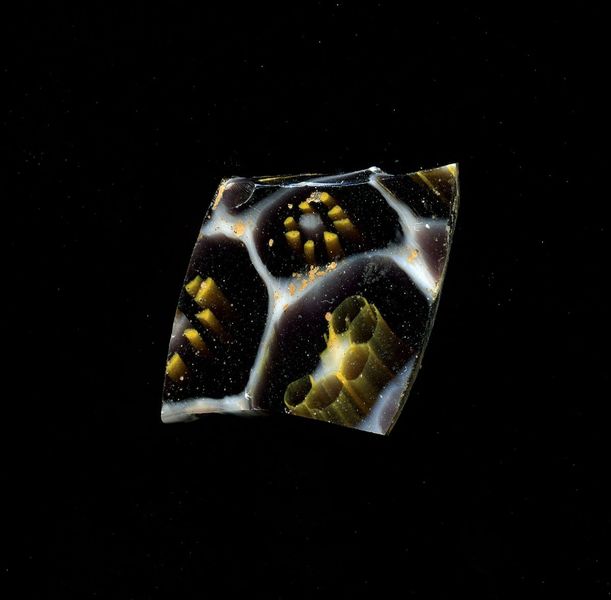
Titel: Mosaikglasfragment
Standort: Hamburg
Institution: Museum für Kunst und Gewerbe Hamburg
Schlagwörter: glas, antike, technik, mosaik, wandschmuck, kaiserzeit, blumenornamente, bodenbeläge, frühe kaiserzeit, prinzipat, römische, millefiori, mittlere, späte